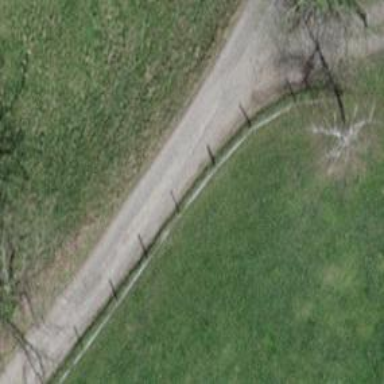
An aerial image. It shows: Gravel track with grade2 tracktype.